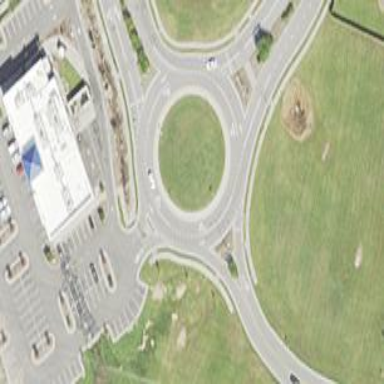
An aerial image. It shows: Unclassified road featuring roundabout.